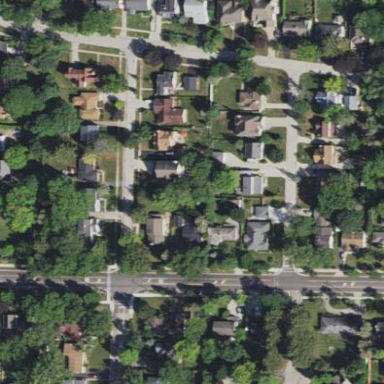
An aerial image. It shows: Residential area composed of single-family homes.